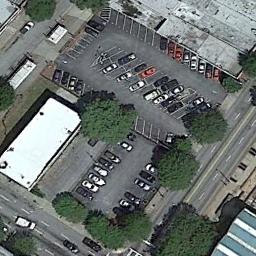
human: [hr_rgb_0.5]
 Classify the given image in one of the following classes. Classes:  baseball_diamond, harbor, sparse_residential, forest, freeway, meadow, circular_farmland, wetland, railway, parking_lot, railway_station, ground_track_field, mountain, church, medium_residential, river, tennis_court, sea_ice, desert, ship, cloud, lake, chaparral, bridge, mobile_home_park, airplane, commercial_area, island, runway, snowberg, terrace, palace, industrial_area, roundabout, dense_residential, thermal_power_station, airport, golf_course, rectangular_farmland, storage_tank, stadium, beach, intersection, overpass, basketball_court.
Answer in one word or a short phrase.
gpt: parking_lot